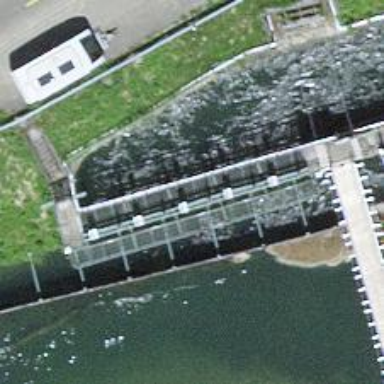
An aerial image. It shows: Weir in waterway.